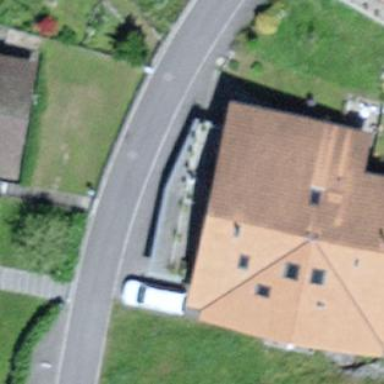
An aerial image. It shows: Residential building.